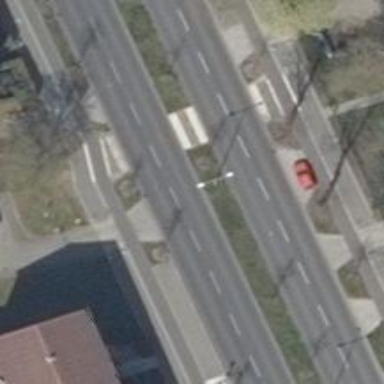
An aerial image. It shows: Asphalt footpath with unmarked crossing.